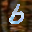
Label: 6